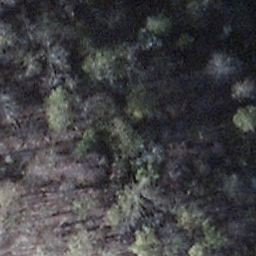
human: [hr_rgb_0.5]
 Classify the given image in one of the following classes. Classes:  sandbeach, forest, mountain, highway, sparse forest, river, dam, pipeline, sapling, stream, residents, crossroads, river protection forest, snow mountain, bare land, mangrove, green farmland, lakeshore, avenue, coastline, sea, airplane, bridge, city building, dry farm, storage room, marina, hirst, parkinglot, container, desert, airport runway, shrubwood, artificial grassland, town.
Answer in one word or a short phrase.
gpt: shrubwood